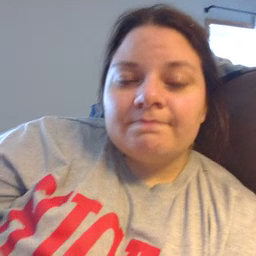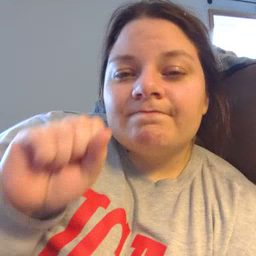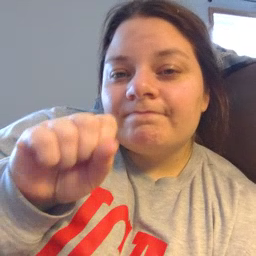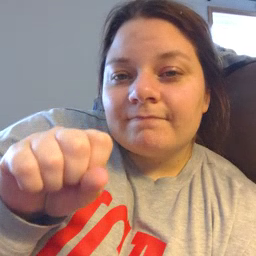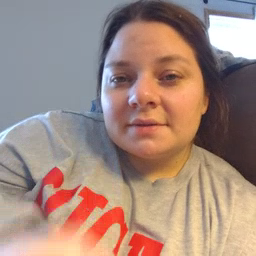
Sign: yes